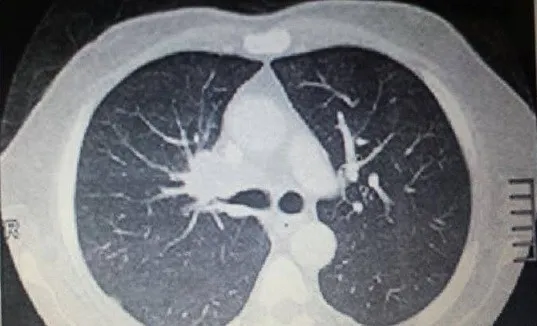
The computary tomography scans of the Chest: a mass in the upper right lobe with mediastinal lymph nodes.
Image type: radiology (ct)